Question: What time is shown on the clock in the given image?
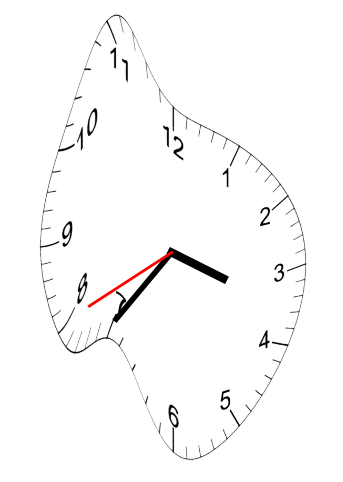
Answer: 03:35:40